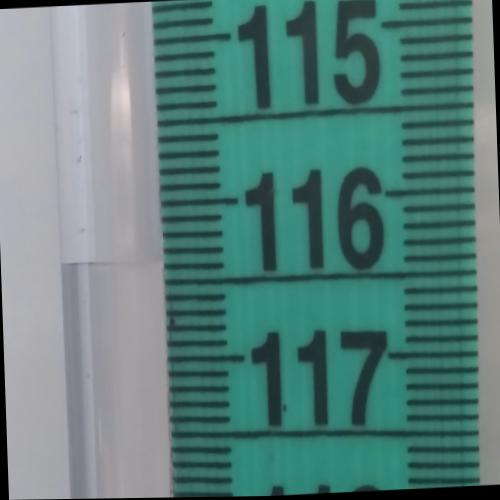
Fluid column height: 116.4 cm